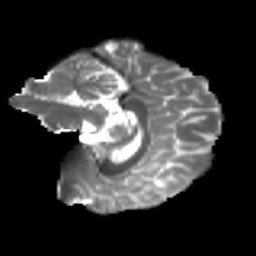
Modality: T2w
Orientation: sagittal
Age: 23
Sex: female
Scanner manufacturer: ge
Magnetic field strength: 3 T
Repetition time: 7.8 s
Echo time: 0.0606 s